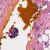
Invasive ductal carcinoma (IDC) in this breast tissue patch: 0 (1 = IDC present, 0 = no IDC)